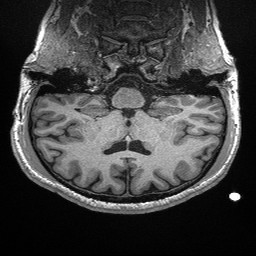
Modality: T1w
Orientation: sagittal
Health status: healthy
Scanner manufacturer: siemens
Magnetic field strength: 3 T
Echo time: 0.00298 s